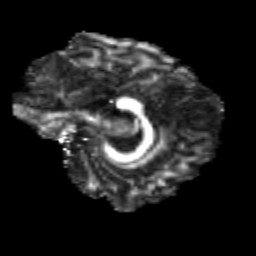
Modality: FA
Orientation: sagittal
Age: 27
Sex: female
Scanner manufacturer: siemens
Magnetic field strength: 3 T
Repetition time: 3.5 s
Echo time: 0.113 s